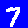
Digit: 7